RGB frame:
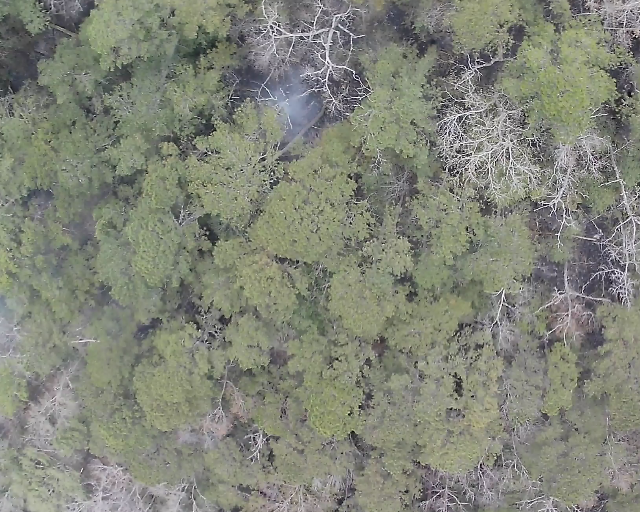
Thermal frame:
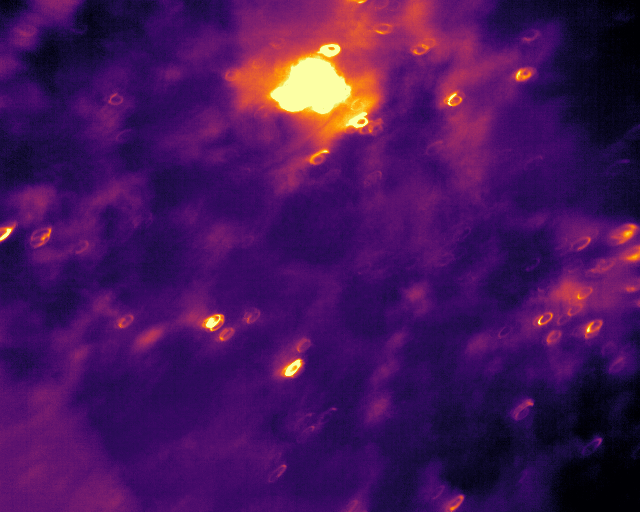
Captured: 2026-02-26 03:07:00
Pixels at or above 80 °C: 892 (fraction of frame: 0.002722)